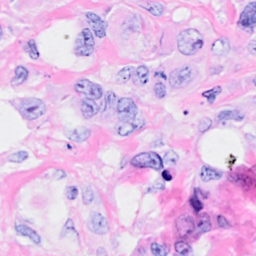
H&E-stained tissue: Breast